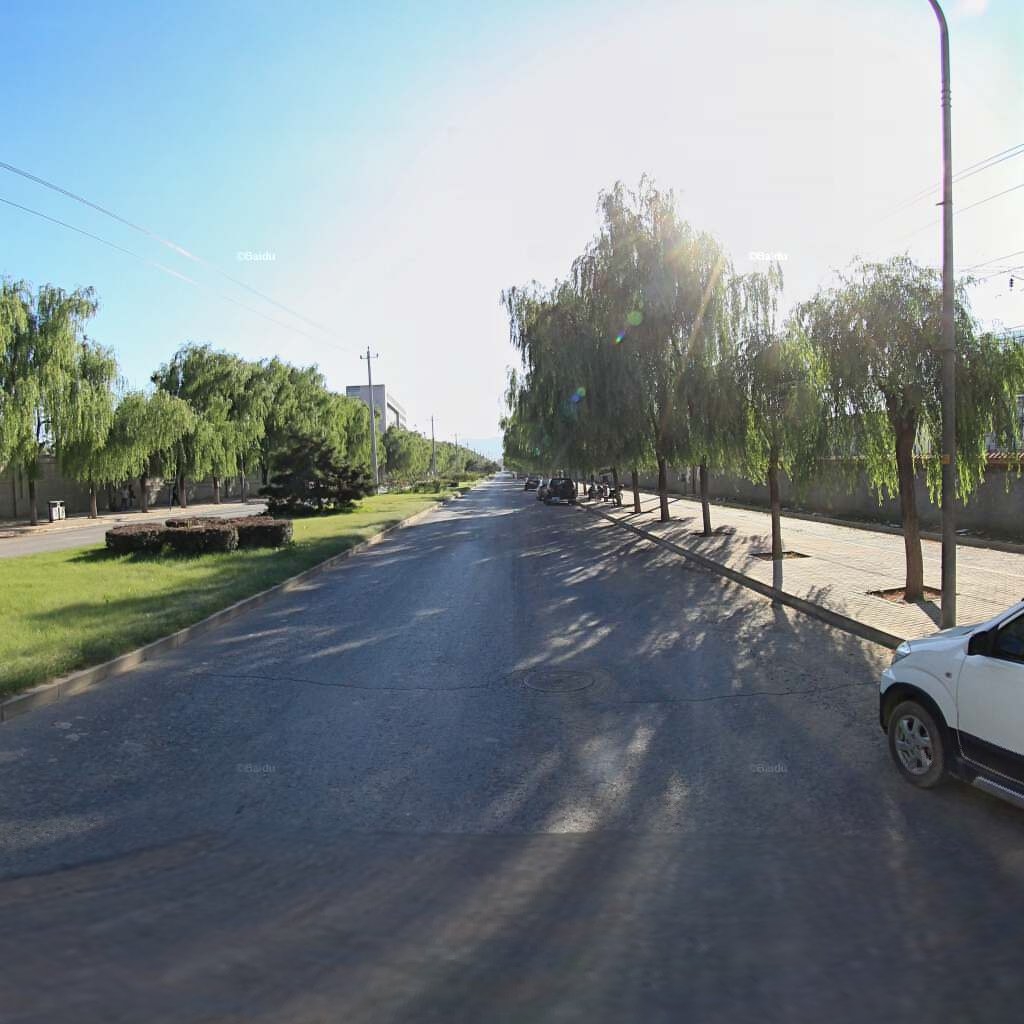
Region: Haidian
Road damage annotations: transverse crack, transverse crack, manhole cover